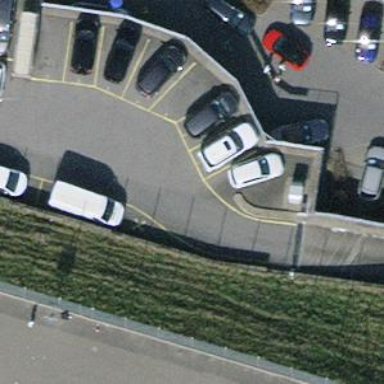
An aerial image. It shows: Shop that sells cars.